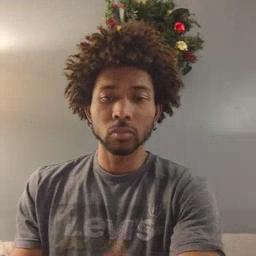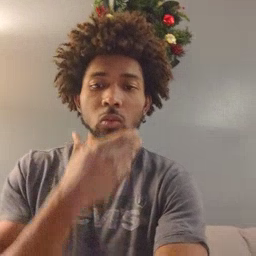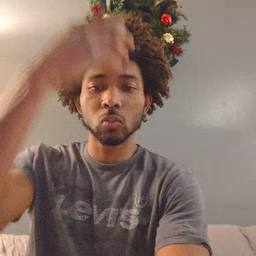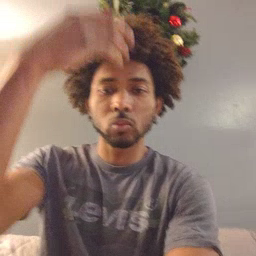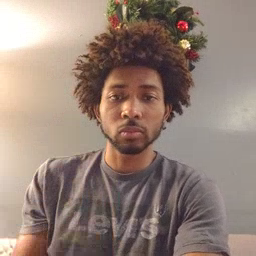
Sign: giraffe